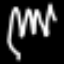
Label: fork